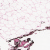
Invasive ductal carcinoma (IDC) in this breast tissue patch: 0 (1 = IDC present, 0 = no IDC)